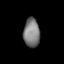
Tissue: lung
Cell type: Epithelial cells
Senescence score: 0.2211
Nuclear area (px): 463
Mean DAPI intensity: 122.959